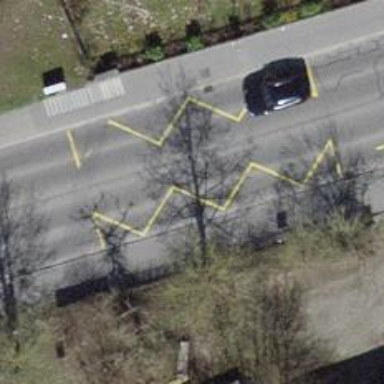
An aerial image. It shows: Bus stop equipped with public transport stop position.